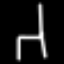
Label: chair